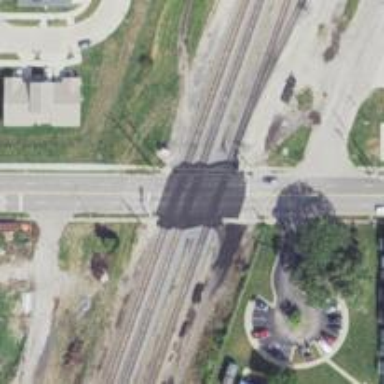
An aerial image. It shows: Crossing for the railway.